Question: I have a spinner in my ActionBarSherlock with 5 elements in it. By clicking one of the two buttons at the bottom of the screen (see picture) I want to change the 'item id' of the 'spinner'.

This is the relevant code:
'''
@Override
public void onCreate(Bundle savedInstanceState) {
/* ... some code ...*/
Context context = getSupportActionBar().getThemedContext();
ArrayAdapter<CharSequence> list = ArrayAdapter.createFromResource(context, R.array.arr_contents, R.layout.sherlock_spinner_item);
list.setDropDownViewResource(R.layout.sherlock_spinner_dropdown_item);
getSupportActionBar().setNavigationMode(ActionBar.NAVIGATION_MODE_LIST);
getSupportActionBar().setListNavigationCallbacks(list, this);
getSupportActionBar().setDisplayShowHomeEnabled(false);
getSupportActionBar().setTitle(title);
/*... some other code ...*/
}
@Override
public boolean onNavigationItemSelected(int itemPosition, long itemId) {
switch(itemPosition) {
case 0:
// Do stuff
break;
case 1:
// Do stuff
break;
case 2:
// Do stuff
break;
case 3:
// Do stuff
break;
case 4:
// Do stuff
break;
default:
// Do stuff
break;
}
return true;
}
'''
I've tried calling 'onNavigationItemSelected(3, R.array.arr_contents);' for example to move to the third element of the spinner but it doesn't work.
How can I do it?
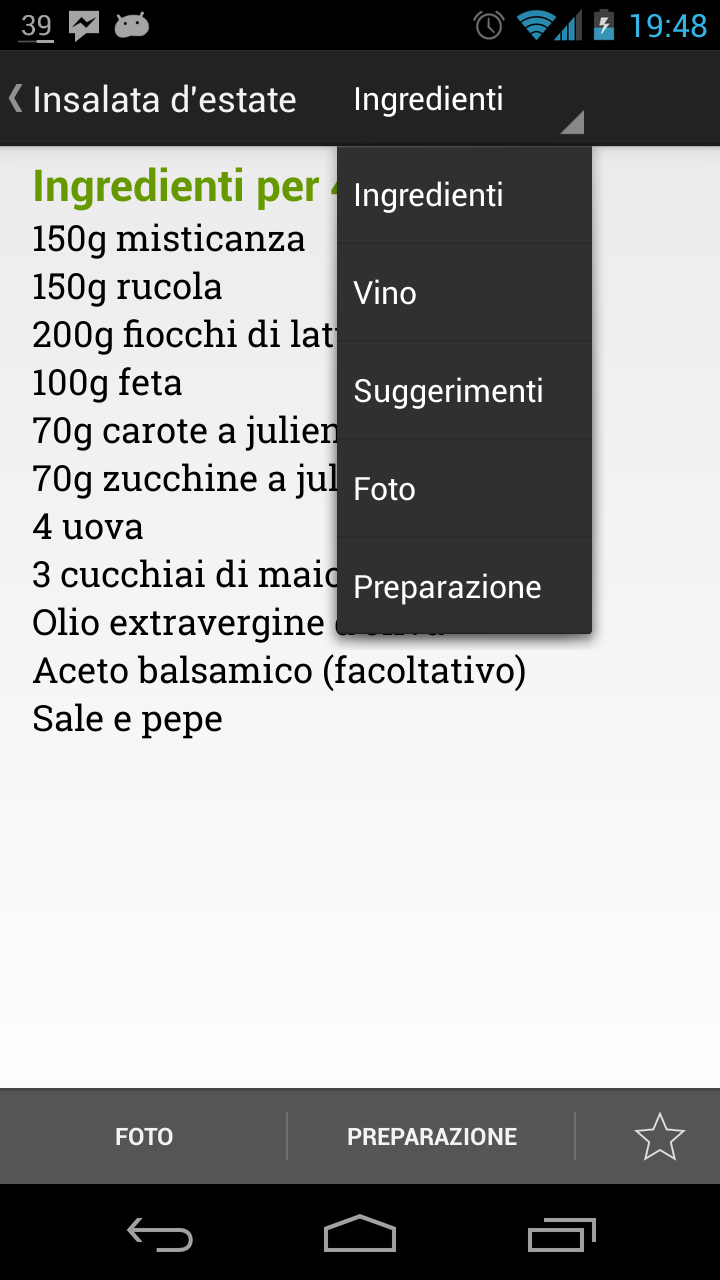
Answer: Not sure but probably:
'''
getSupportActionBar().setSelectedNavigationItem(itemPosition);
'''
<URL>